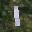
Label: 1